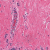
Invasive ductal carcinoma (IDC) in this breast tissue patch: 0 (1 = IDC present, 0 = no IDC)